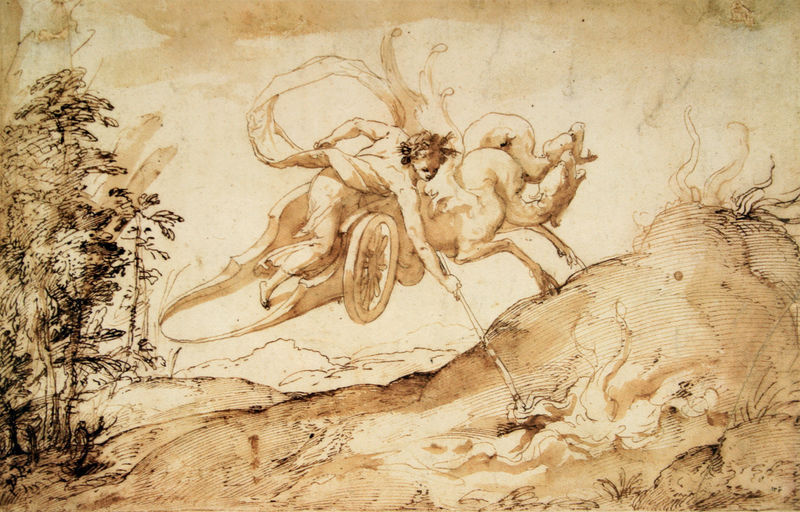
Titel: Triptolemus entzündet Gebüsch und Dickicht
Künstler: Taddeo Zuccari
Standort: London
Institution: British Museum
Schlagwörter: baum, berg, blätter, feder, feuer, fuß, himmel, kampf, laub, mann, umhang, weiß, wolken, aquarell, bäume, landschaft, braun, frau, frisur, kleid, köpfe, schwarz, szene, zeichnung, gras, haus, rasen, tiere, tuch, wolke, beige, tot, hügel, morgen, wind, busch, rauch, gewand, haare, pflanze, wald, fliegen, pferd, pferde, räder, stock, engel, reiten, ritt, sprung, stab, berge, gipfel, kutsche, sepia, rad, wagen, stola, tusche, antike, flammen, schweben, druck, stich, künstler, schwert, koloriert, allegorie, kranz, mythologie, göttin, jagd, fahren, römer, antik, toga, fabel, wäldchen, speer, töten, streitwagen, phaeton, sonnengott, fahrer, grieche, pegasus, mythen, ungeheuer, buam, morgenröte, drache, lavierung, apollo, römisch, monster, cerberus, hydra, anzünden, cäsar, einspanner, polo, spieß, ungetüm, loorbeerkranz, myten